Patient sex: M
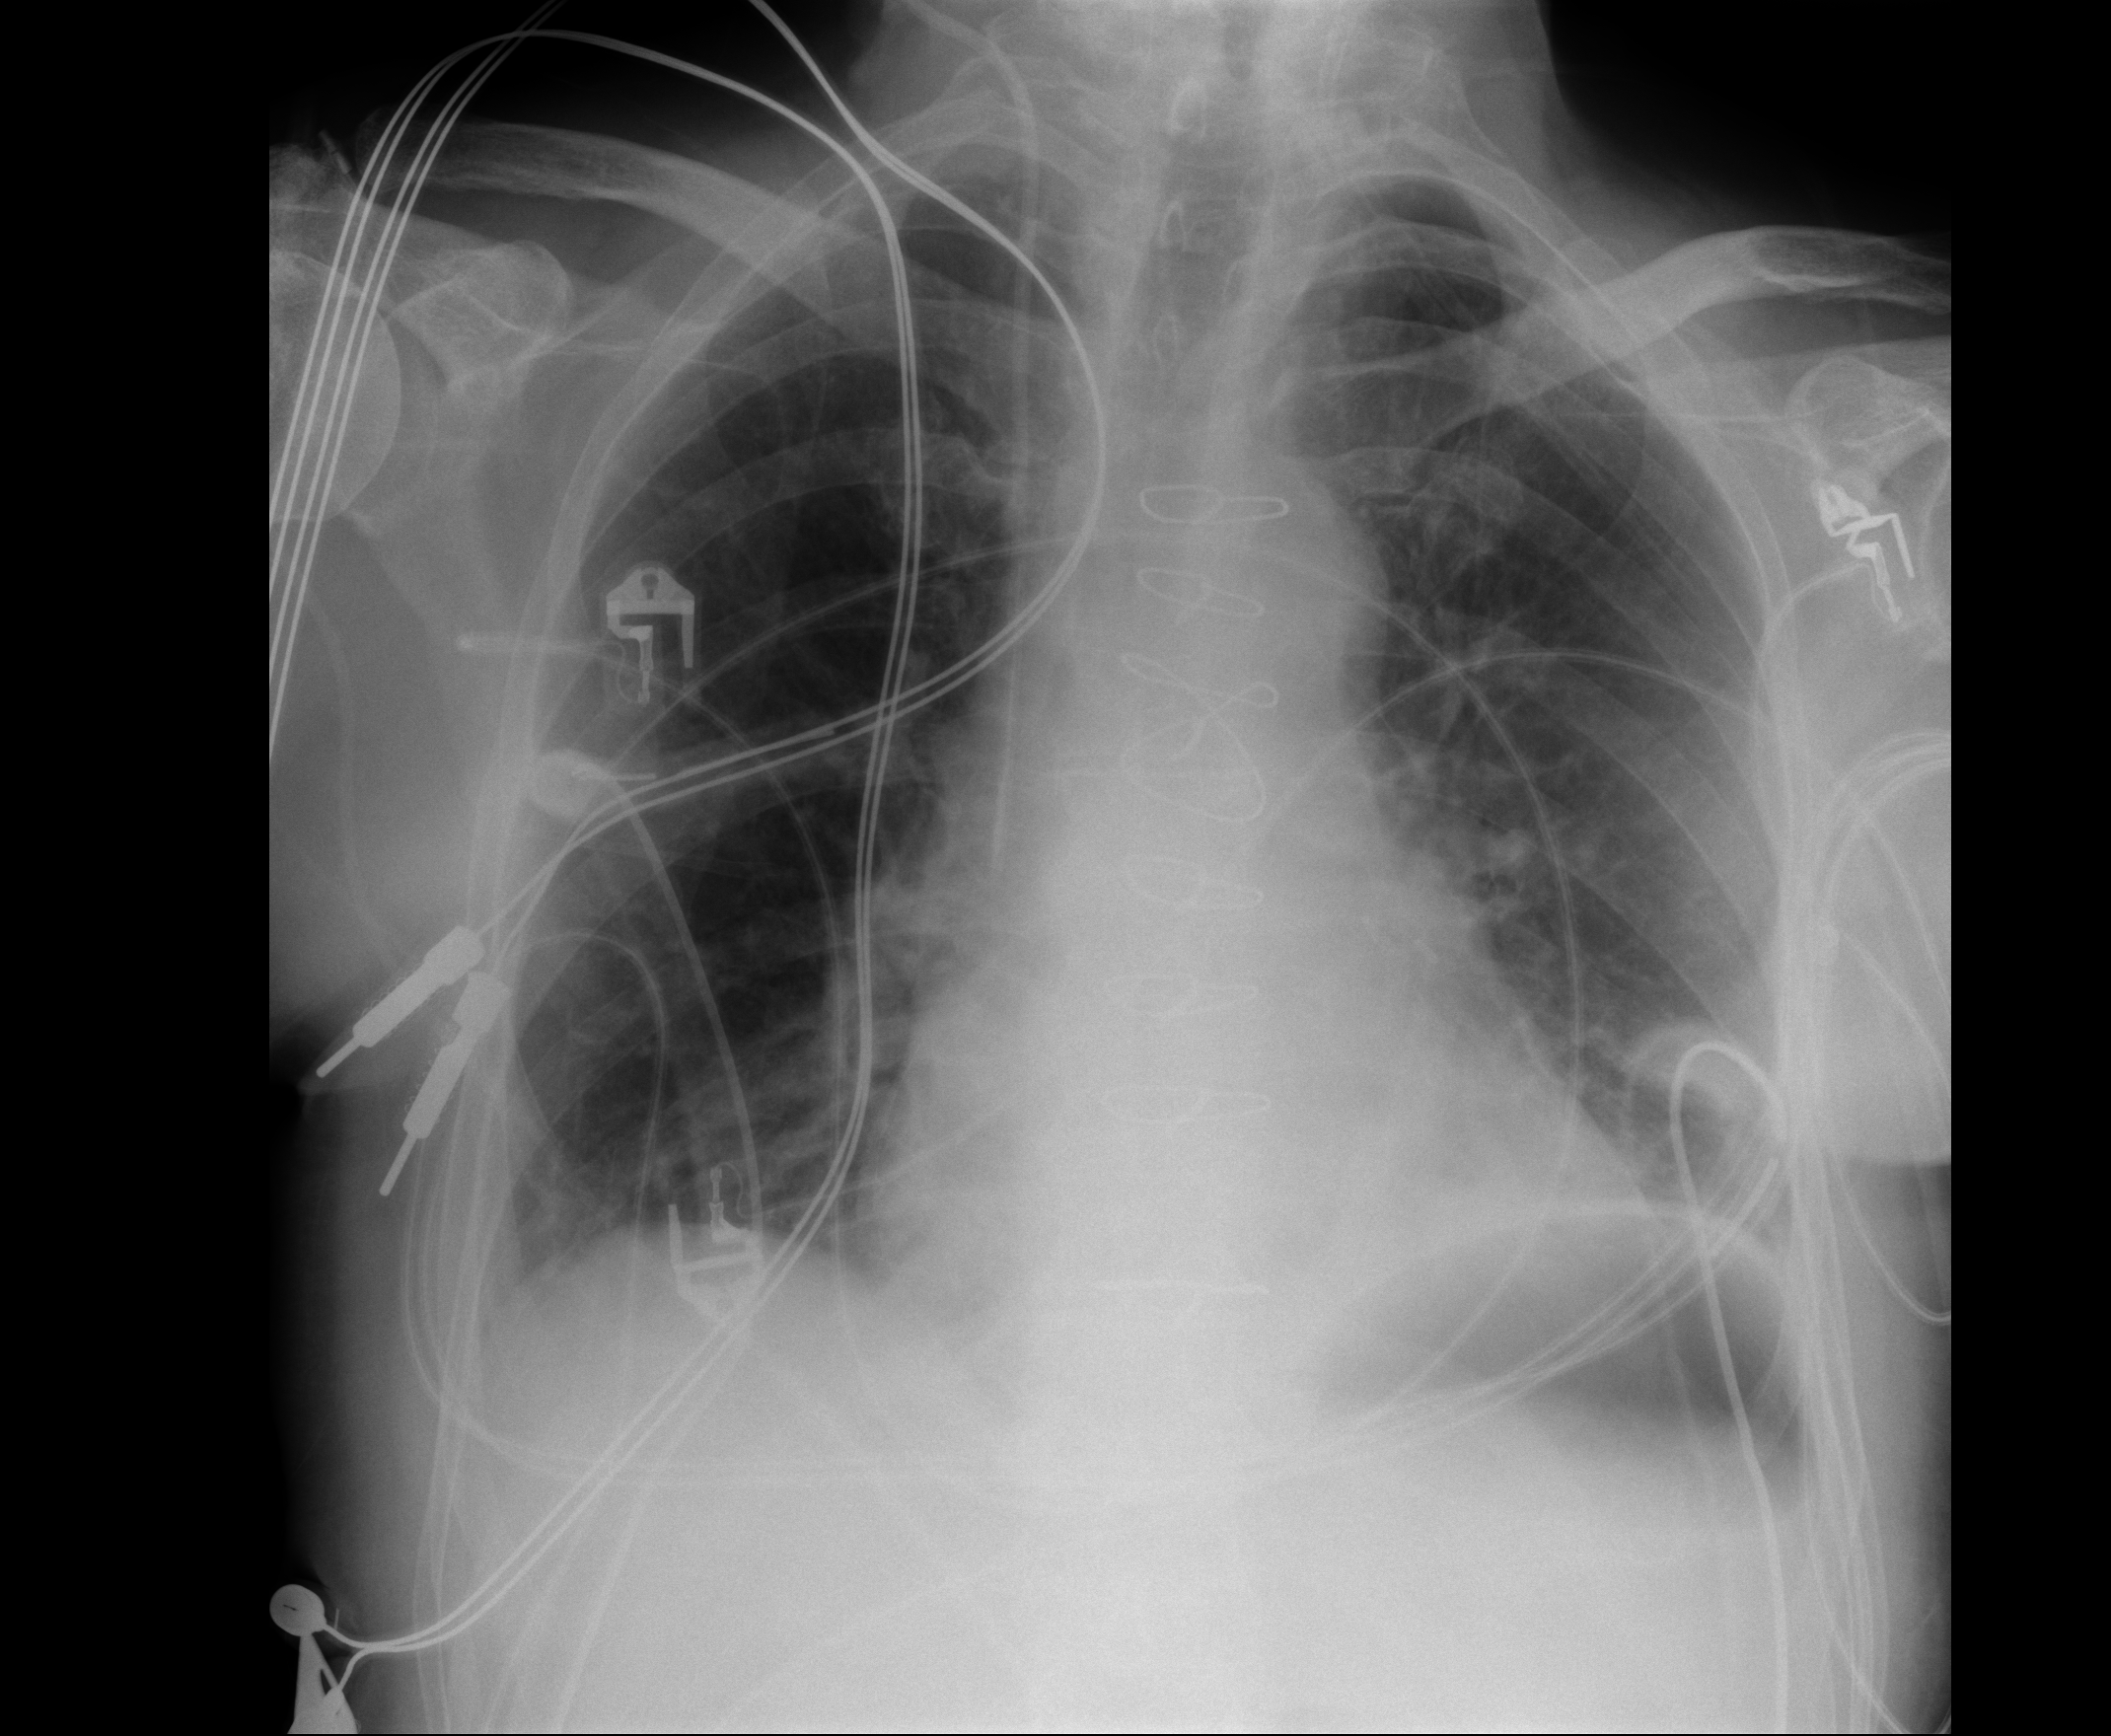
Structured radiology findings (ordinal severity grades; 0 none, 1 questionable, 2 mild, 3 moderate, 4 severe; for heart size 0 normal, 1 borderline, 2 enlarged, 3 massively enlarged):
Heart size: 0
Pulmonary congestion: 1
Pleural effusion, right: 0
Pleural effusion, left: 0
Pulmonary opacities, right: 1
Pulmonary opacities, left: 1
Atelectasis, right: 2
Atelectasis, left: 2